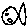
Label: fish